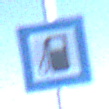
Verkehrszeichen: Tankstelle
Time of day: MorningAfternoon
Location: Outdoor (Nature)
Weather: PartlyCloudy
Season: NotSpecified
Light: Natural